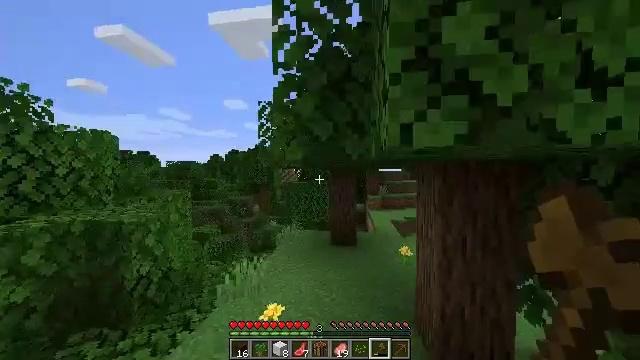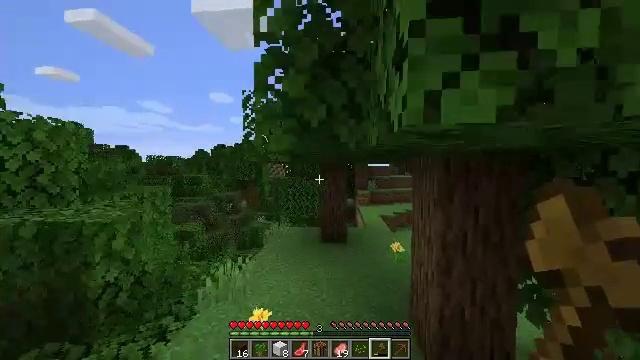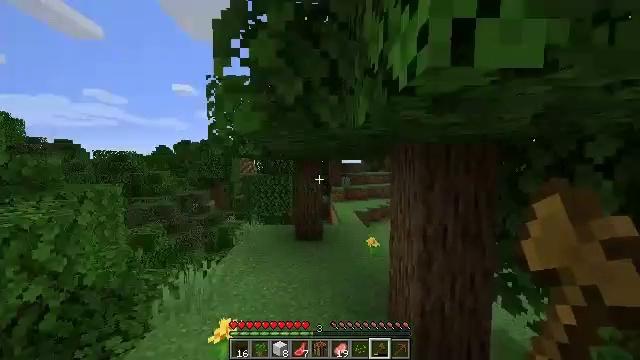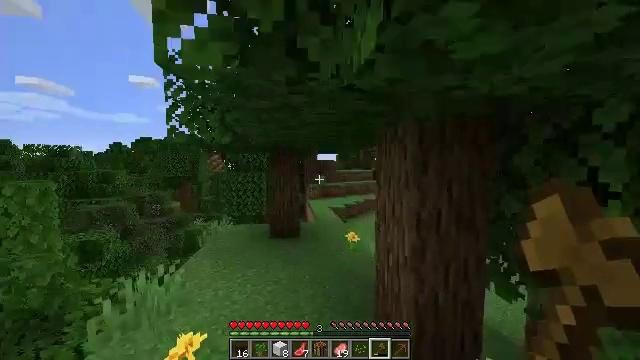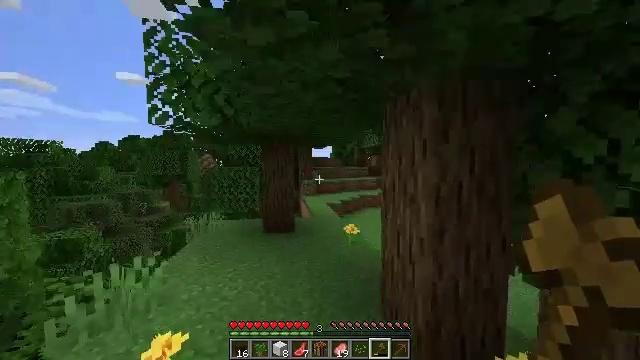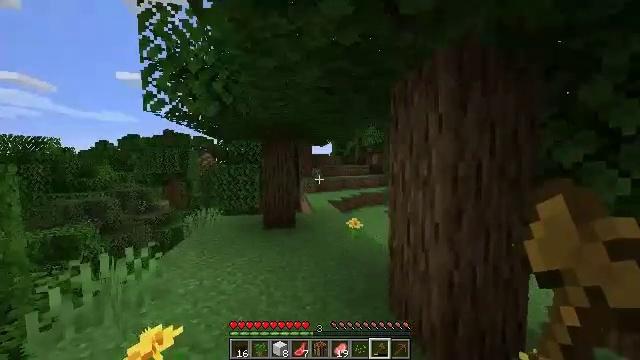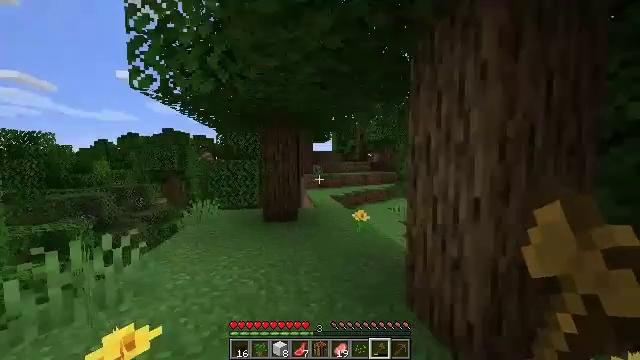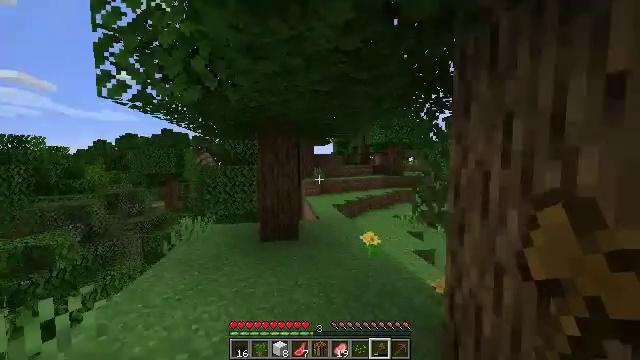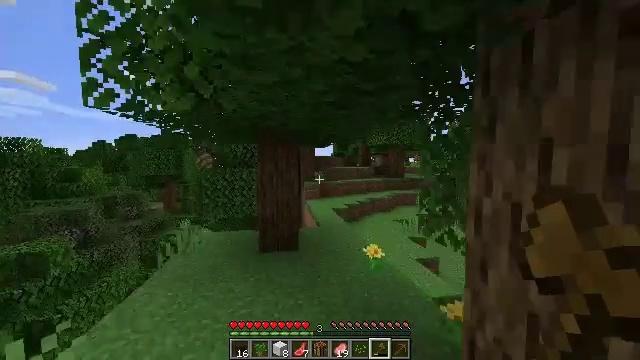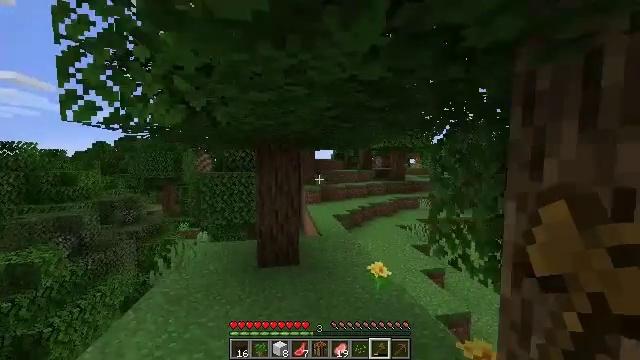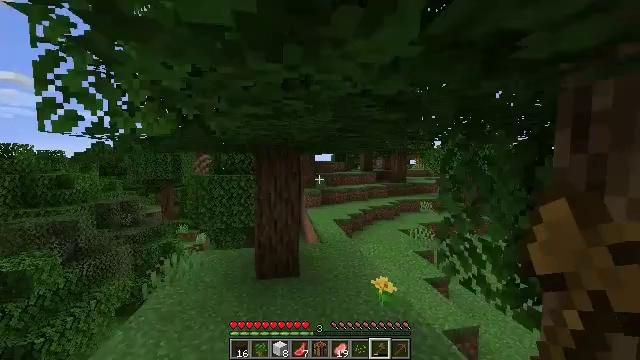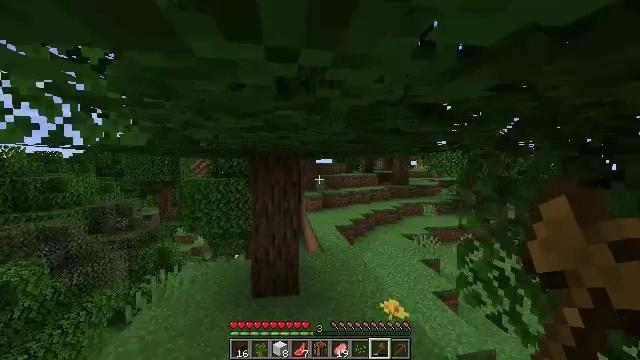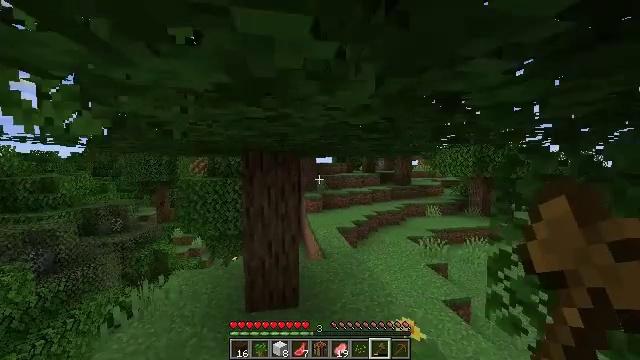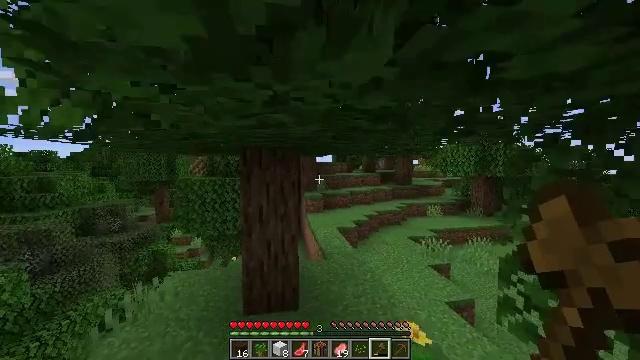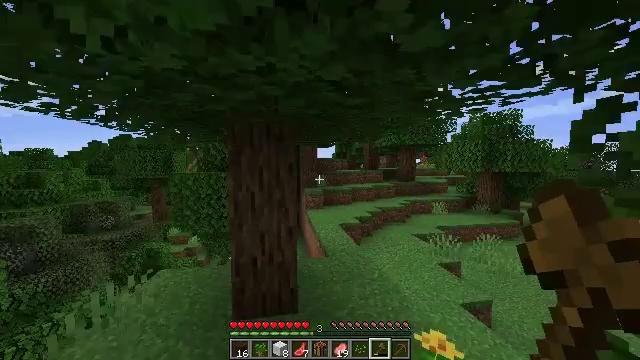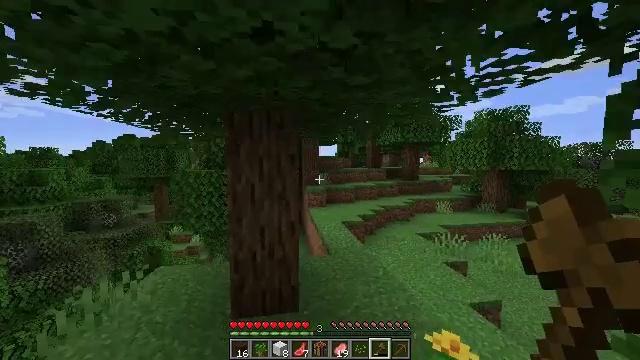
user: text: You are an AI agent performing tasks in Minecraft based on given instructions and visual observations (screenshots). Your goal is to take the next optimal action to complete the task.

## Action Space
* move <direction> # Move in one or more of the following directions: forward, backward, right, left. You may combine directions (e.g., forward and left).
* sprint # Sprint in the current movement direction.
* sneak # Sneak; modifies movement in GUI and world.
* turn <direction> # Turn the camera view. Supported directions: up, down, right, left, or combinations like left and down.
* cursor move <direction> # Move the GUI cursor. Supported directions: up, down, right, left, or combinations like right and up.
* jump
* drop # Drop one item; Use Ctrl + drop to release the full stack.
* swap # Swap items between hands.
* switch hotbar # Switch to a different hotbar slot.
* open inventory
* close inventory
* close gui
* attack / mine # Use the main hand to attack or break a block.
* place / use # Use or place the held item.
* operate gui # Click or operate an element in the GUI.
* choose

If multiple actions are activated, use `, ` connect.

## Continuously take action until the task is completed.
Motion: motion action
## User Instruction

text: Mine the rose bush in the garden.
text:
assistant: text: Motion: move forward, turn right and down, jump
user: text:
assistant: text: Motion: move forward, turn right, jump
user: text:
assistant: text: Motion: move forward, turn right, jump
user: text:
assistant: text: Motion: move forward, turn right, jump
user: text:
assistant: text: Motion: move forward, jump
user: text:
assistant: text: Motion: move forward, jump
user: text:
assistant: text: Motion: move forward, jump
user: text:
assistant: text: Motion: move forward, jump
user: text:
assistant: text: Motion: move forward, jump
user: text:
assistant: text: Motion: move forward, jump
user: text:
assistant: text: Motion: move forward, jump
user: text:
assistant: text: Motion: move forward, jump
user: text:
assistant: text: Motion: move forward, jump
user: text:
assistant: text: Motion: move forward, jump
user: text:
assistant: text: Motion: move forward, jump
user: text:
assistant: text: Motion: move forward, turn left, jump
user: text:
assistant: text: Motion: move forward, jump
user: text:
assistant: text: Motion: move forward, jump
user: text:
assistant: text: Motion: move forward, jump
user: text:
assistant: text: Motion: move forward and move right, jump
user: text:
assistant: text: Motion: move forward and move right, jump
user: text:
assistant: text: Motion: move forward and move right, jump
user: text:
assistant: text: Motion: move forward and move right, jump
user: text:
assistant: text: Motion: move forward and move right, jump
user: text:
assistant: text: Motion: move forward and move right, jump
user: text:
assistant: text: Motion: move forward, jump
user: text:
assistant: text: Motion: move forward, jump
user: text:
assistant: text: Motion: move forward, jump
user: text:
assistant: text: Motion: move forward, jump
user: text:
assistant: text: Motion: move forward, jump